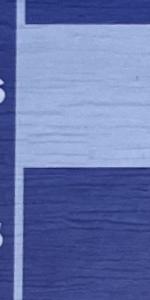
Label: Empty